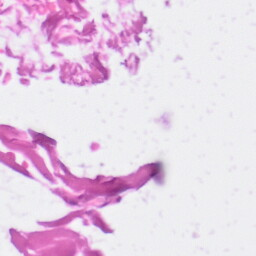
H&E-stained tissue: Skin